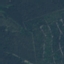
Land use / land cover: Forest